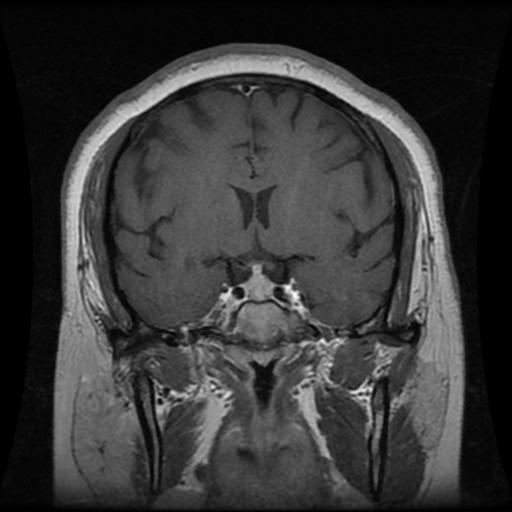
Label: pituitary